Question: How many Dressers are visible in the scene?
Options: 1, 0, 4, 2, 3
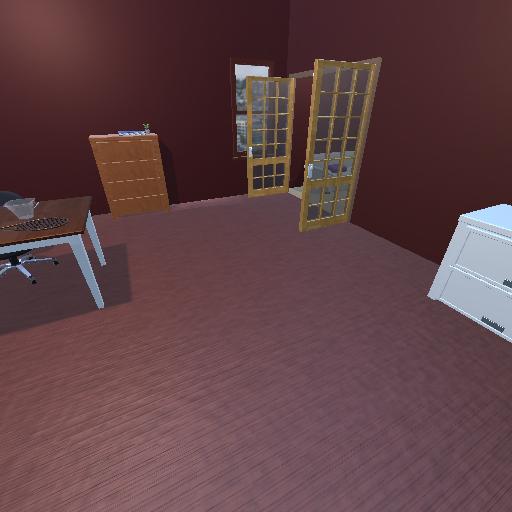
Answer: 1